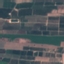
Land use / land cover class: PermanentCrop